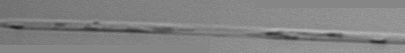
Label: Rhizosolenia